Question: I'm a beginner and I'm trying to deploy my nodeJS app, which works locally, on web. I'm using Jelastic cloud. I've create a environnement. Now when I want to deploy from local file, I must give a .zip file.
.
I've tried to compress it in .gif and use this .gif. Jelastic said that deployment is a success but then he failed starting the server.
So I want to know if it is the good file to give and also I'm not sure of what should stand on the package.json (actually there is only the dependencies (and name and version)).
In addition I'm not sure of which parameters I must give to server.listen on my server file.
I'll also be happy if you have any other advise to give.
I've also tried on heroku, it return a npm ERR : missing script:start
there is the code :
server.js :
'''
var http=require("http");
var express = require('express');
var app =express();
var mainServer=http.createServer(app);
var fs = require('fs');
var io =require('socket.io'). listen(mainServer);
var users=[];
var waitingRoomSize=0;
var readyToPlay=[];
var nbUser=0;
var accounts = JSON.parse(fs.readFileSync(__dirname+'/accounts.json',{encoding:'utf8'},function(err){if(err){throw err;}}));
var clockOfGames = 0;
//var p=0;
var TimePassing = setInterval(function(){clockOfGames++},50);
app.engine('html', require('ejs').renderFile);
app.set('view engine', 'html');
app.set('views', __dirname);
function account(_pseudo,_mdp){
...
}
function user(pseudo,id,_mainId){
...
}
app.get('/', function (req, res) {
res.sendfile(__dirname + '/index.html');
});
app.get('/onGamePage/:mId',function(req, res){
var x = String(req.params.mId).substring(0,11);
if (x=='heavenStone'){
var prm = req.params.mId;
res.render('onGamePage.html',{mainId:prm});
}
});
app.get('/index/:mId',function(req, res){
var x = String(req.params.mId).substring(0,11);
if (x=='heavenStone'){
var prm = req.params.mId;
res.render('index.html',{mainId:prm});
}
});
app.use(express.static(__dirname+"/style/"));
io.sockets.on('connection', function(socket){
...
});
mainServer.listen(80);
'''
Package.json :
'''
{
"name": "TM",
"start":"node server.js",
"version": "0.1.0",
"dependencies": {
"ejs": "^2.6.1",
"ent": "~0.1.0",
"express": "^3.21.2",
"fs": "0.0.1-security",
"mysql": "^2.16.0",
"node-mysql-admin": "^0.1.5",
"nodeadmin": "^0.1.2",
"socket.io": "^1.2.1"
},
"author": "Lenny"
}
'''
and then there is some html.
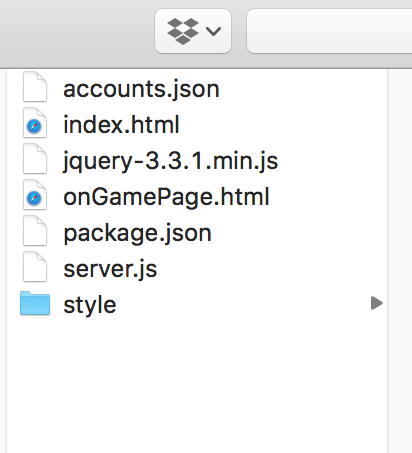
Answer: The problem was on the package.json file. That's how it looks now :
'''
{
"scripts":{
"start": "node app.js"
},
"name": "TM",
"version": "0.1.0",
"dependencies": {
"ejs": "^2.6.1",
"ent": "~0.1.0",
"express": "^3.21.2",
"fs": "0.0.1-security",
"socket.io": "^1.2.1"
},
"author": "Lenny"
}
'''
However I still haven't fully understand jelastic, I can run it by starting in the console and I'm not allowed to run it on port 80, don't understand why.